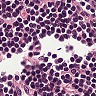
Metastatic tissue present: no